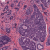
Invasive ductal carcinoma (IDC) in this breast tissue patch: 1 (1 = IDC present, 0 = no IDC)